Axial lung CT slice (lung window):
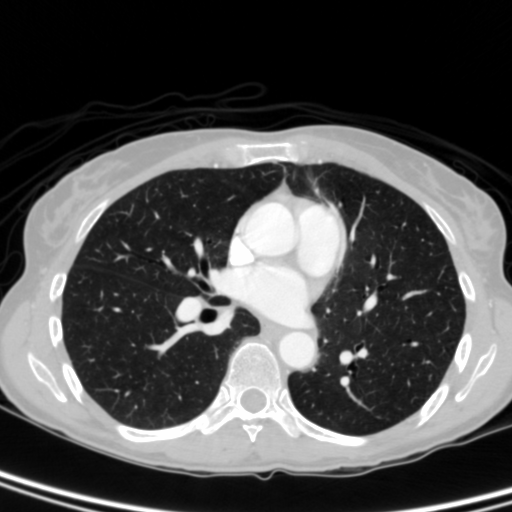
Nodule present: no